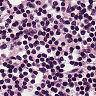
Metastatic tissue present: no